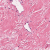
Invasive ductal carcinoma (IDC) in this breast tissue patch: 0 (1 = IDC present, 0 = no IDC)